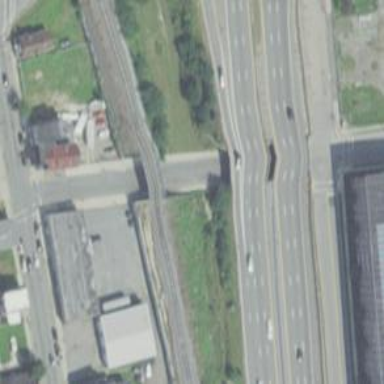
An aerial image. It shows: Bridge with asphalt surface on motorway link.